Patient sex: M
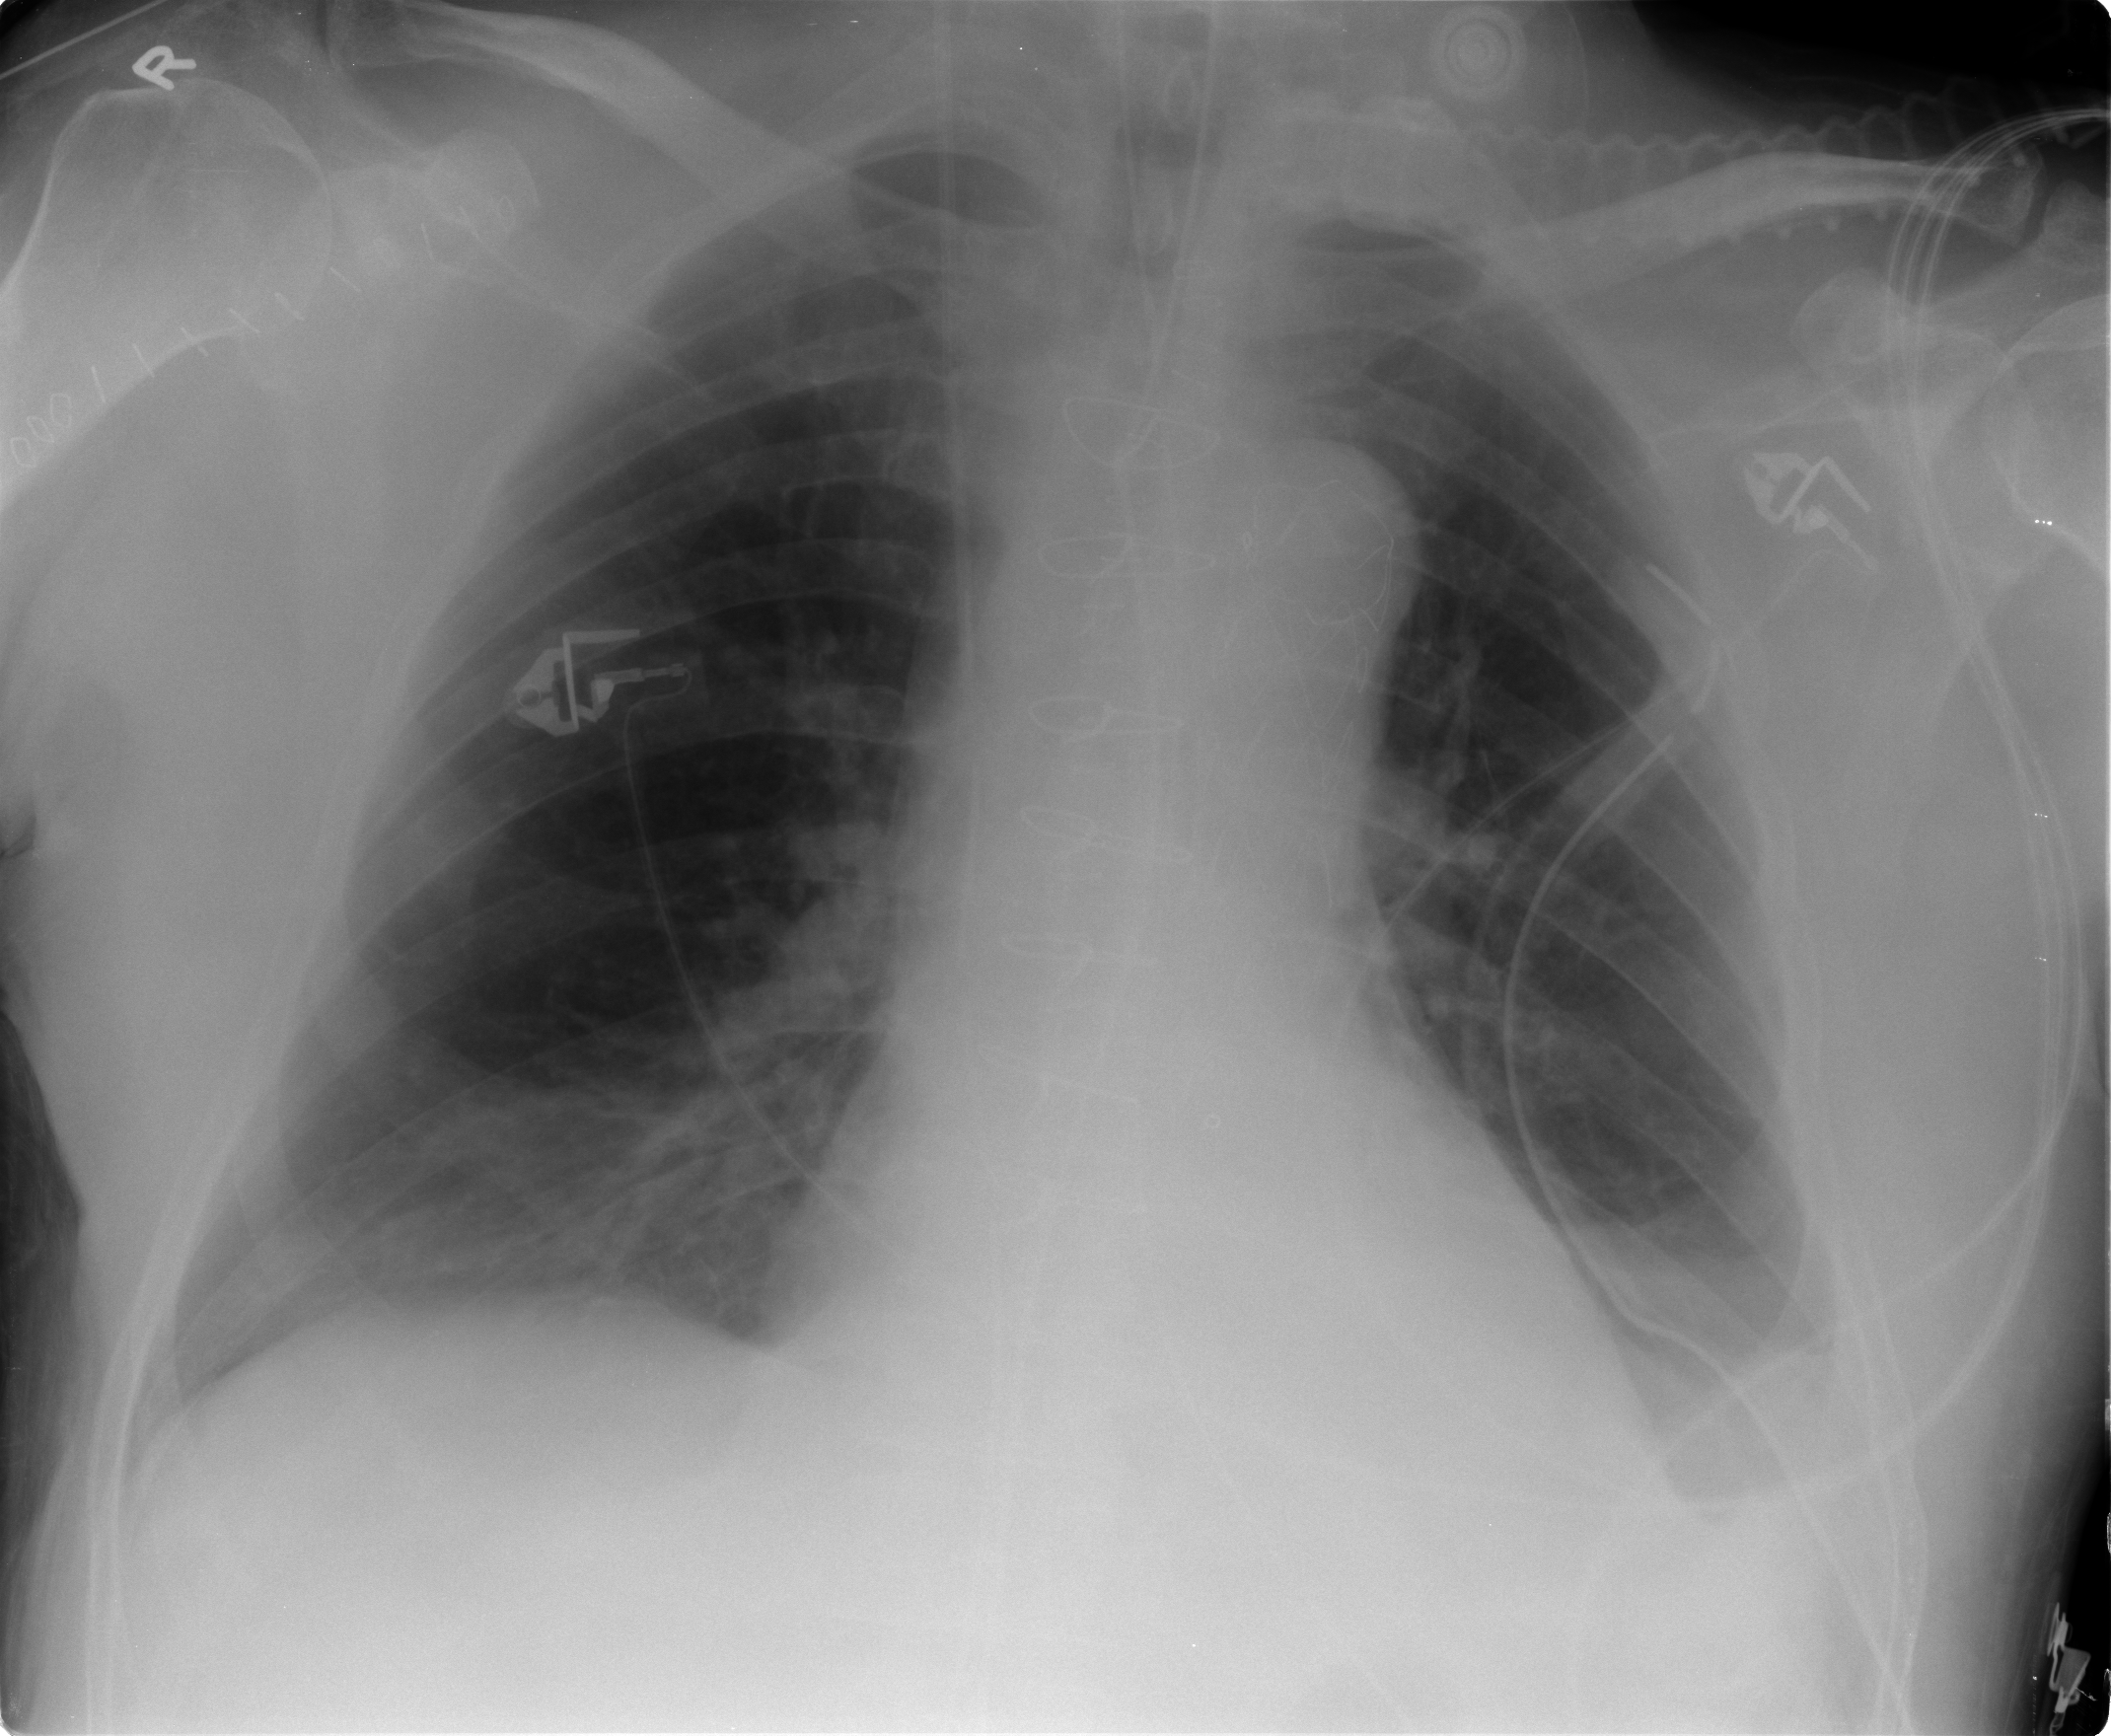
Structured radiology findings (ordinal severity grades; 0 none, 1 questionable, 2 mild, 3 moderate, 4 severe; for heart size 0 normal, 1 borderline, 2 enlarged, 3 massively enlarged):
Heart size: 2
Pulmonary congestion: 1
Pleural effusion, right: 0
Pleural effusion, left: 1
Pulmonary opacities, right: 0
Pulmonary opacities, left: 0
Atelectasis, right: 2
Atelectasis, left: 2